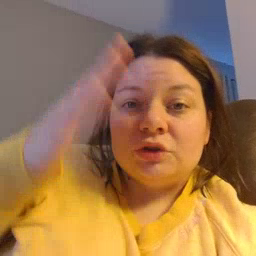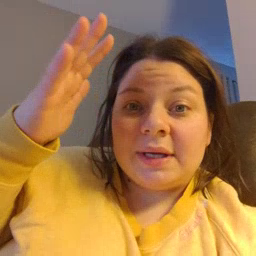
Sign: tree